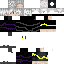
A female skeleton skin with dark skin, wearing white bald dressed in a black hoodie and black pants, featuring a closed mouth.